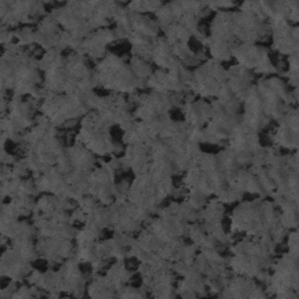
Label: frost